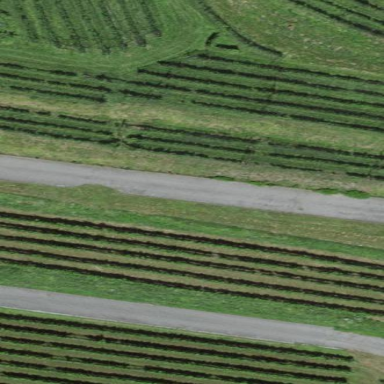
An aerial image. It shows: Vineyard with grape crops.